Field crop: maize
Growth stage: 2
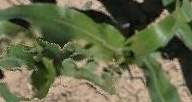
Species: maize